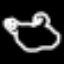
Label: frog